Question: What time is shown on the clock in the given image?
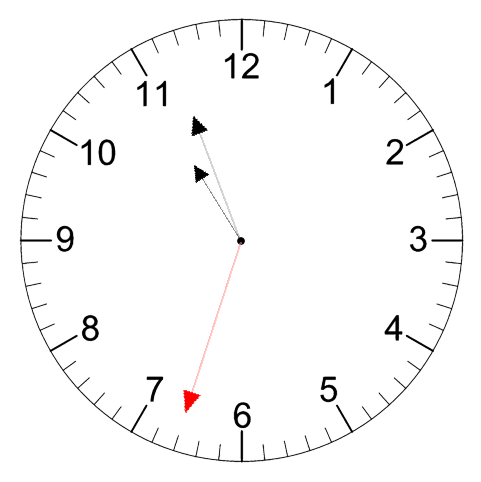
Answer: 10:56:33